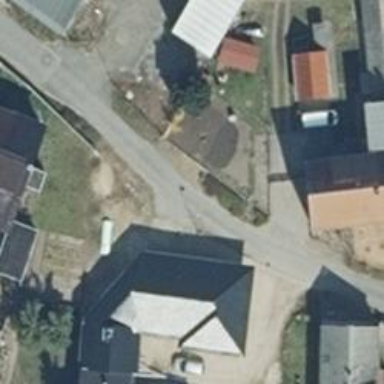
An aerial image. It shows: Residential road.